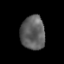
Tissue: lung
Cell type: Others
Senescence score: 0.1863
Nuclear area (px): 810
Mean DAPI intensity: 94.677